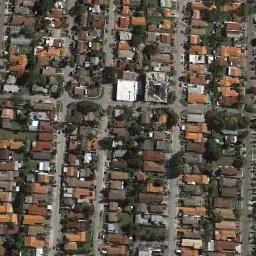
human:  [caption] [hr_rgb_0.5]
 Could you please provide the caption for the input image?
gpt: A dense residential area has lots of trees and houses of the same style .

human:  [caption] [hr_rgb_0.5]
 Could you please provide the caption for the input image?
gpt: The distance between the houses is very small .

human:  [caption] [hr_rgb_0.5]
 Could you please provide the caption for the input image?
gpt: There are many roads and neatly arranged houses and trees and many vehicles in densely populated areas .

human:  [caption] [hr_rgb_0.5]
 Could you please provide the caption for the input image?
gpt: The dense residential is next to the road and some trees .

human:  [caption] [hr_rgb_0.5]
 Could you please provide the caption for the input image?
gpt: There are many brown buildings arranged neatly on dense residential area .